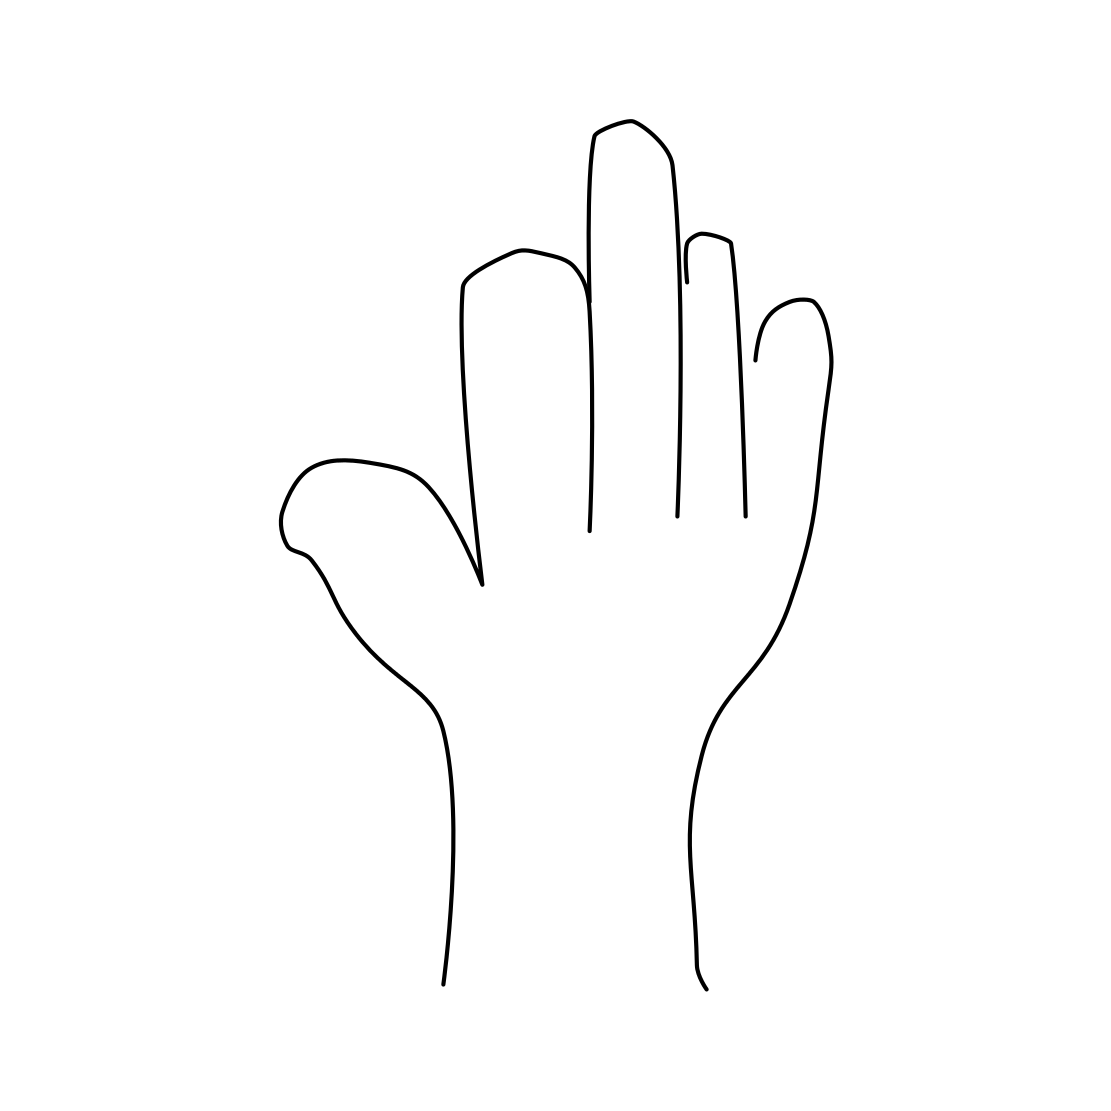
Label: hand